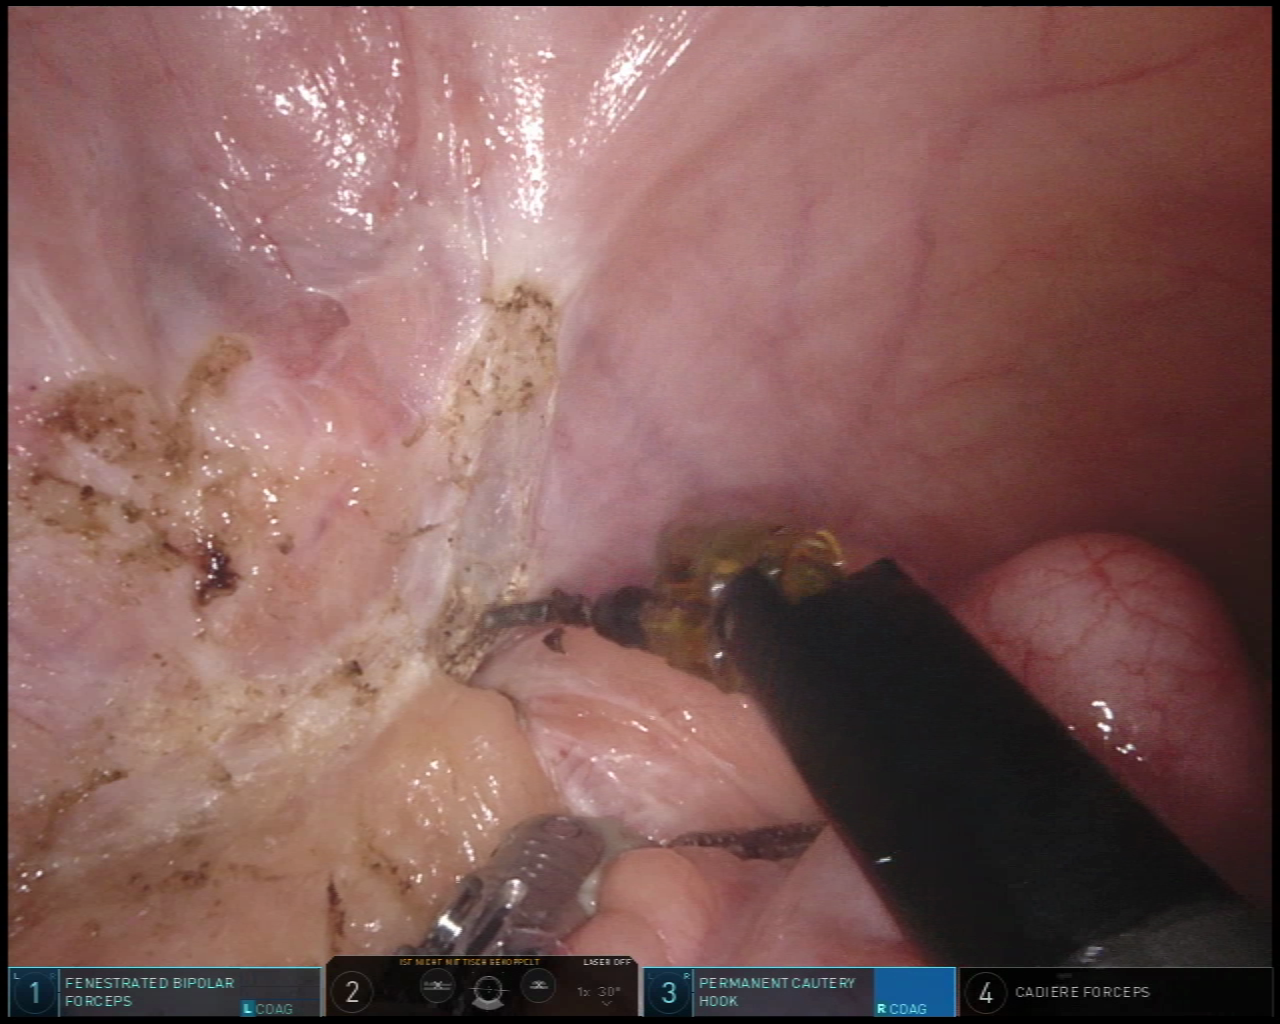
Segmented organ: colon
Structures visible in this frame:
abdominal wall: yes
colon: yes
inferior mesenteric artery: no
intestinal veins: no
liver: no
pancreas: no
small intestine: no
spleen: no
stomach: no
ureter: no
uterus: no
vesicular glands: no